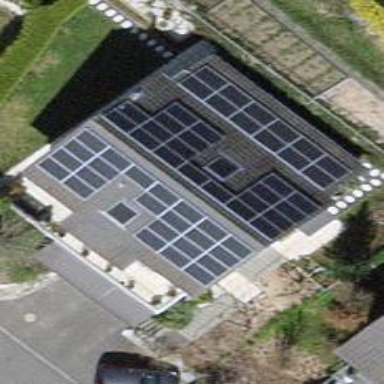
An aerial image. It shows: Solar photovoltaic panel generator.